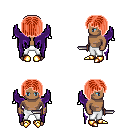
a pixel art fantasy rpg character, male body template, human, dark skin, purple wings, white pants, red pageboy hairstyle, gold boots, dagger, four views (front, back, left, right), 2x2 character sprite sheet, small pixel art, hard edges, no anti-aliasing